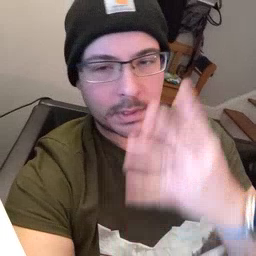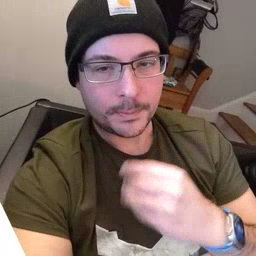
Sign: sleep